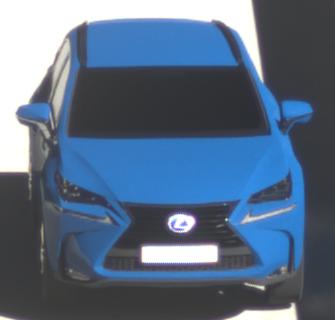
Make: Lexus
Model: NX 300h
Detailed model: NX (AZ1)
Model produced from: 2017/11
Model produced until: 2018/08
Doors: 5
Color: blue
Road condition: dry road
Daytime: morning or afternoon
Contrast: high contrast